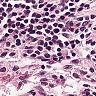
Metastatic tissue present: no